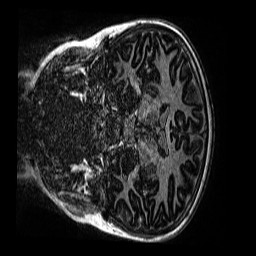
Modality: MP2RAGE
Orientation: coronal
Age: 10
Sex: female
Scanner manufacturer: siemens
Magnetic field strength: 3 T
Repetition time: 4 s
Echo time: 0.00299 s